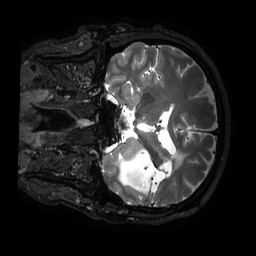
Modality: T2w
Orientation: coronal
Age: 34
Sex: male
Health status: ill
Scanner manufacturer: philips
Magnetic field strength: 3 T
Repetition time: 3.5 s
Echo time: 0.3 s